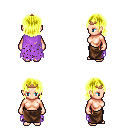
a pixel art fantasy rpg character, female body template, human, light skin, maroon tattered cape, robe skirt, gold long bangs hairstyle, bronze tiara, four views (front, back, left, right), 2x2 character sprite sheet, small pixel art, hard edges, no anti-aliasing